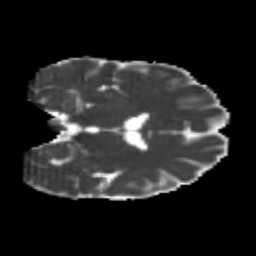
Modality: MD
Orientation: coronal
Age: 24
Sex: male
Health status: healthy
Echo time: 0.074 s